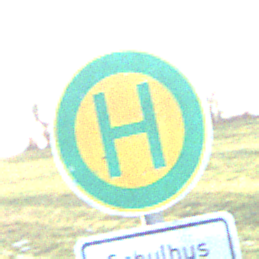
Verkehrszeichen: Haltestelle
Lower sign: ZeitangabenMitBeschraenkungAufWochentage5
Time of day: MorningAfternoon
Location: Outdoor (Nature)
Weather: Clear
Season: Winter
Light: Natural